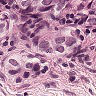
Metastatic tissue present: yes